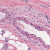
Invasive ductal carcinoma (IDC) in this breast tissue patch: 1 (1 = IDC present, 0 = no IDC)